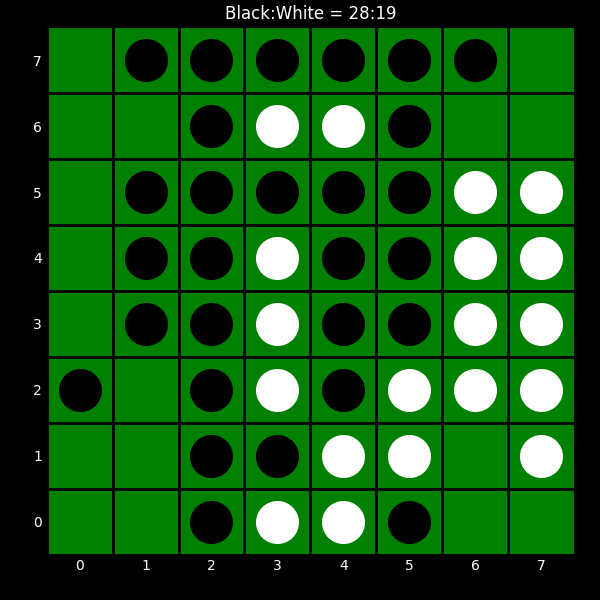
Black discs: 28
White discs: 19